Current action and preconditions to check: trajectory_clear

Your task: For each precondition in the list above, predict whether it will hold at this action.

Consider the current scene as observed from the mobile robot's camera, and analyze the predicted future states of all dynamic agents (e.g., people, animals, vehicles, or any moving entities) within the NEXT SECOND.

IMPORTANT: Only answer "very likely" if you are absolutely certain—based on strong, clear evidence—that a dynamic agent will violate the precondition in the predicted future state. Do NOT answer "very likely" for unlikely, ambiguous, or low-probability risks.

Ask yourself for each precondition: Is there a high probability, with clear and convincing evidence, that the predicted future states of any dynamic agent will interfere with the predicted future state of the currently executing action within the NEXT SECOND, causing that precondition to fail?

Assess the risk level based on these predictions. Use "likely" or "very likely" if motions create a clear risk of interference.

Use "neutral" or "improbable" if agents are nearby but their predicted paths are clearly diverging or non-conflicting.

Failure Risk Categories: "very improbable", "improbable", "neutral", "likely", "very likely"

Answer Format: Output ONLY the probability_of_failure value from these categories: "very improbable", "improbable", "neutral", "likely", "very likely"

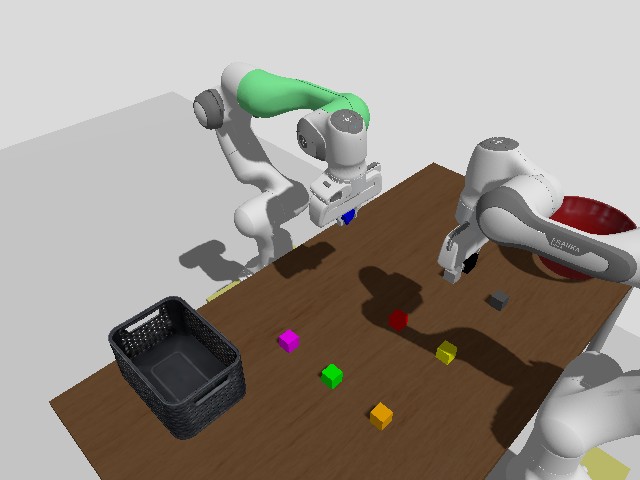

Answer: very improbable